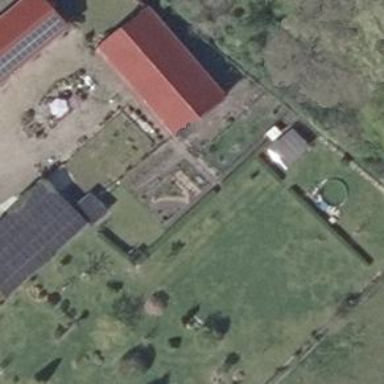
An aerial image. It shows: Garden area designated for leisure land.